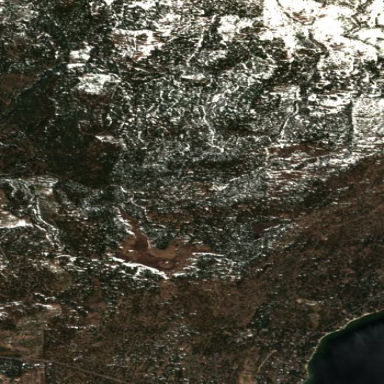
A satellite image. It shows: Area designated for winter sports.